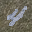
Label: 4